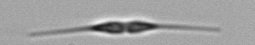
Label: Cylindrotheca